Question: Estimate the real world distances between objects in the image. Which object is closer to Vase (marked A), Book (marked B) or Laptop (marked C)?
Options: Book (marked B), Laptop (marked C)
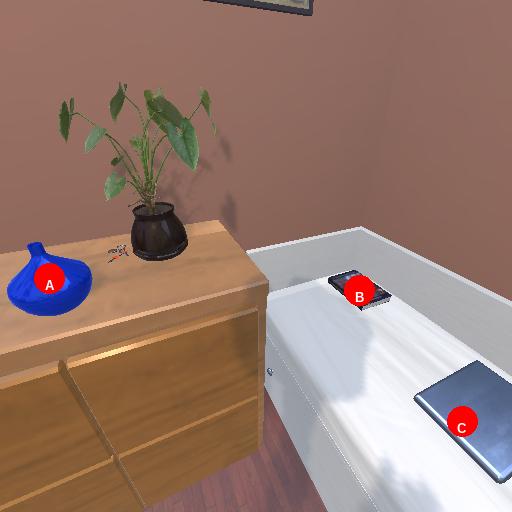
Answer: Book (marked B)